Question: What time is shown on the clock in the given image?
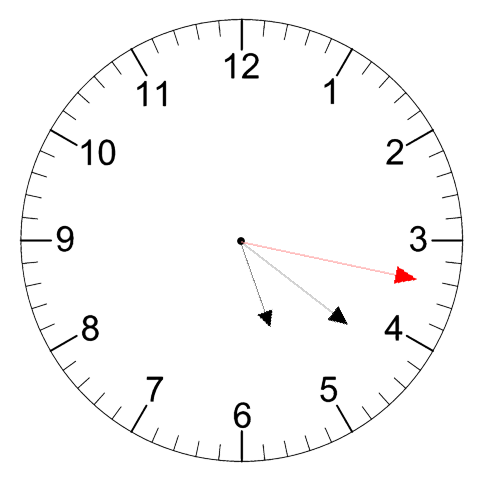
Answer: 05:21:17